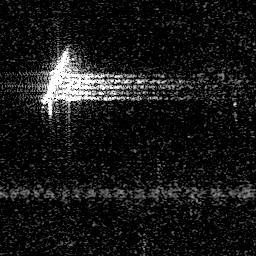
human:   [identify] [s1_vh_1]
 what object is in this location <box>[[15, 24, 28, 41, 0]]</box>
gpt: <ref>1 medium ship at the left</ref>